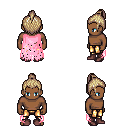
a pixel art fantasy rpg character, male body template, human, dark skin, pink tattered cape, gold greaves, white blonde short topknot hairstyle, maroon shoes, four views (front, back, left, right), 2x2 character sprite sheet, small pixel art, hard edges, no anti-aliasing